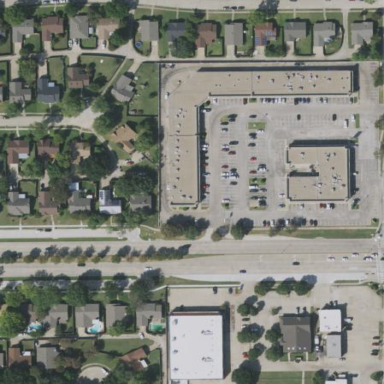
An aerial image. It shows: Retail building.